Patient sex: M
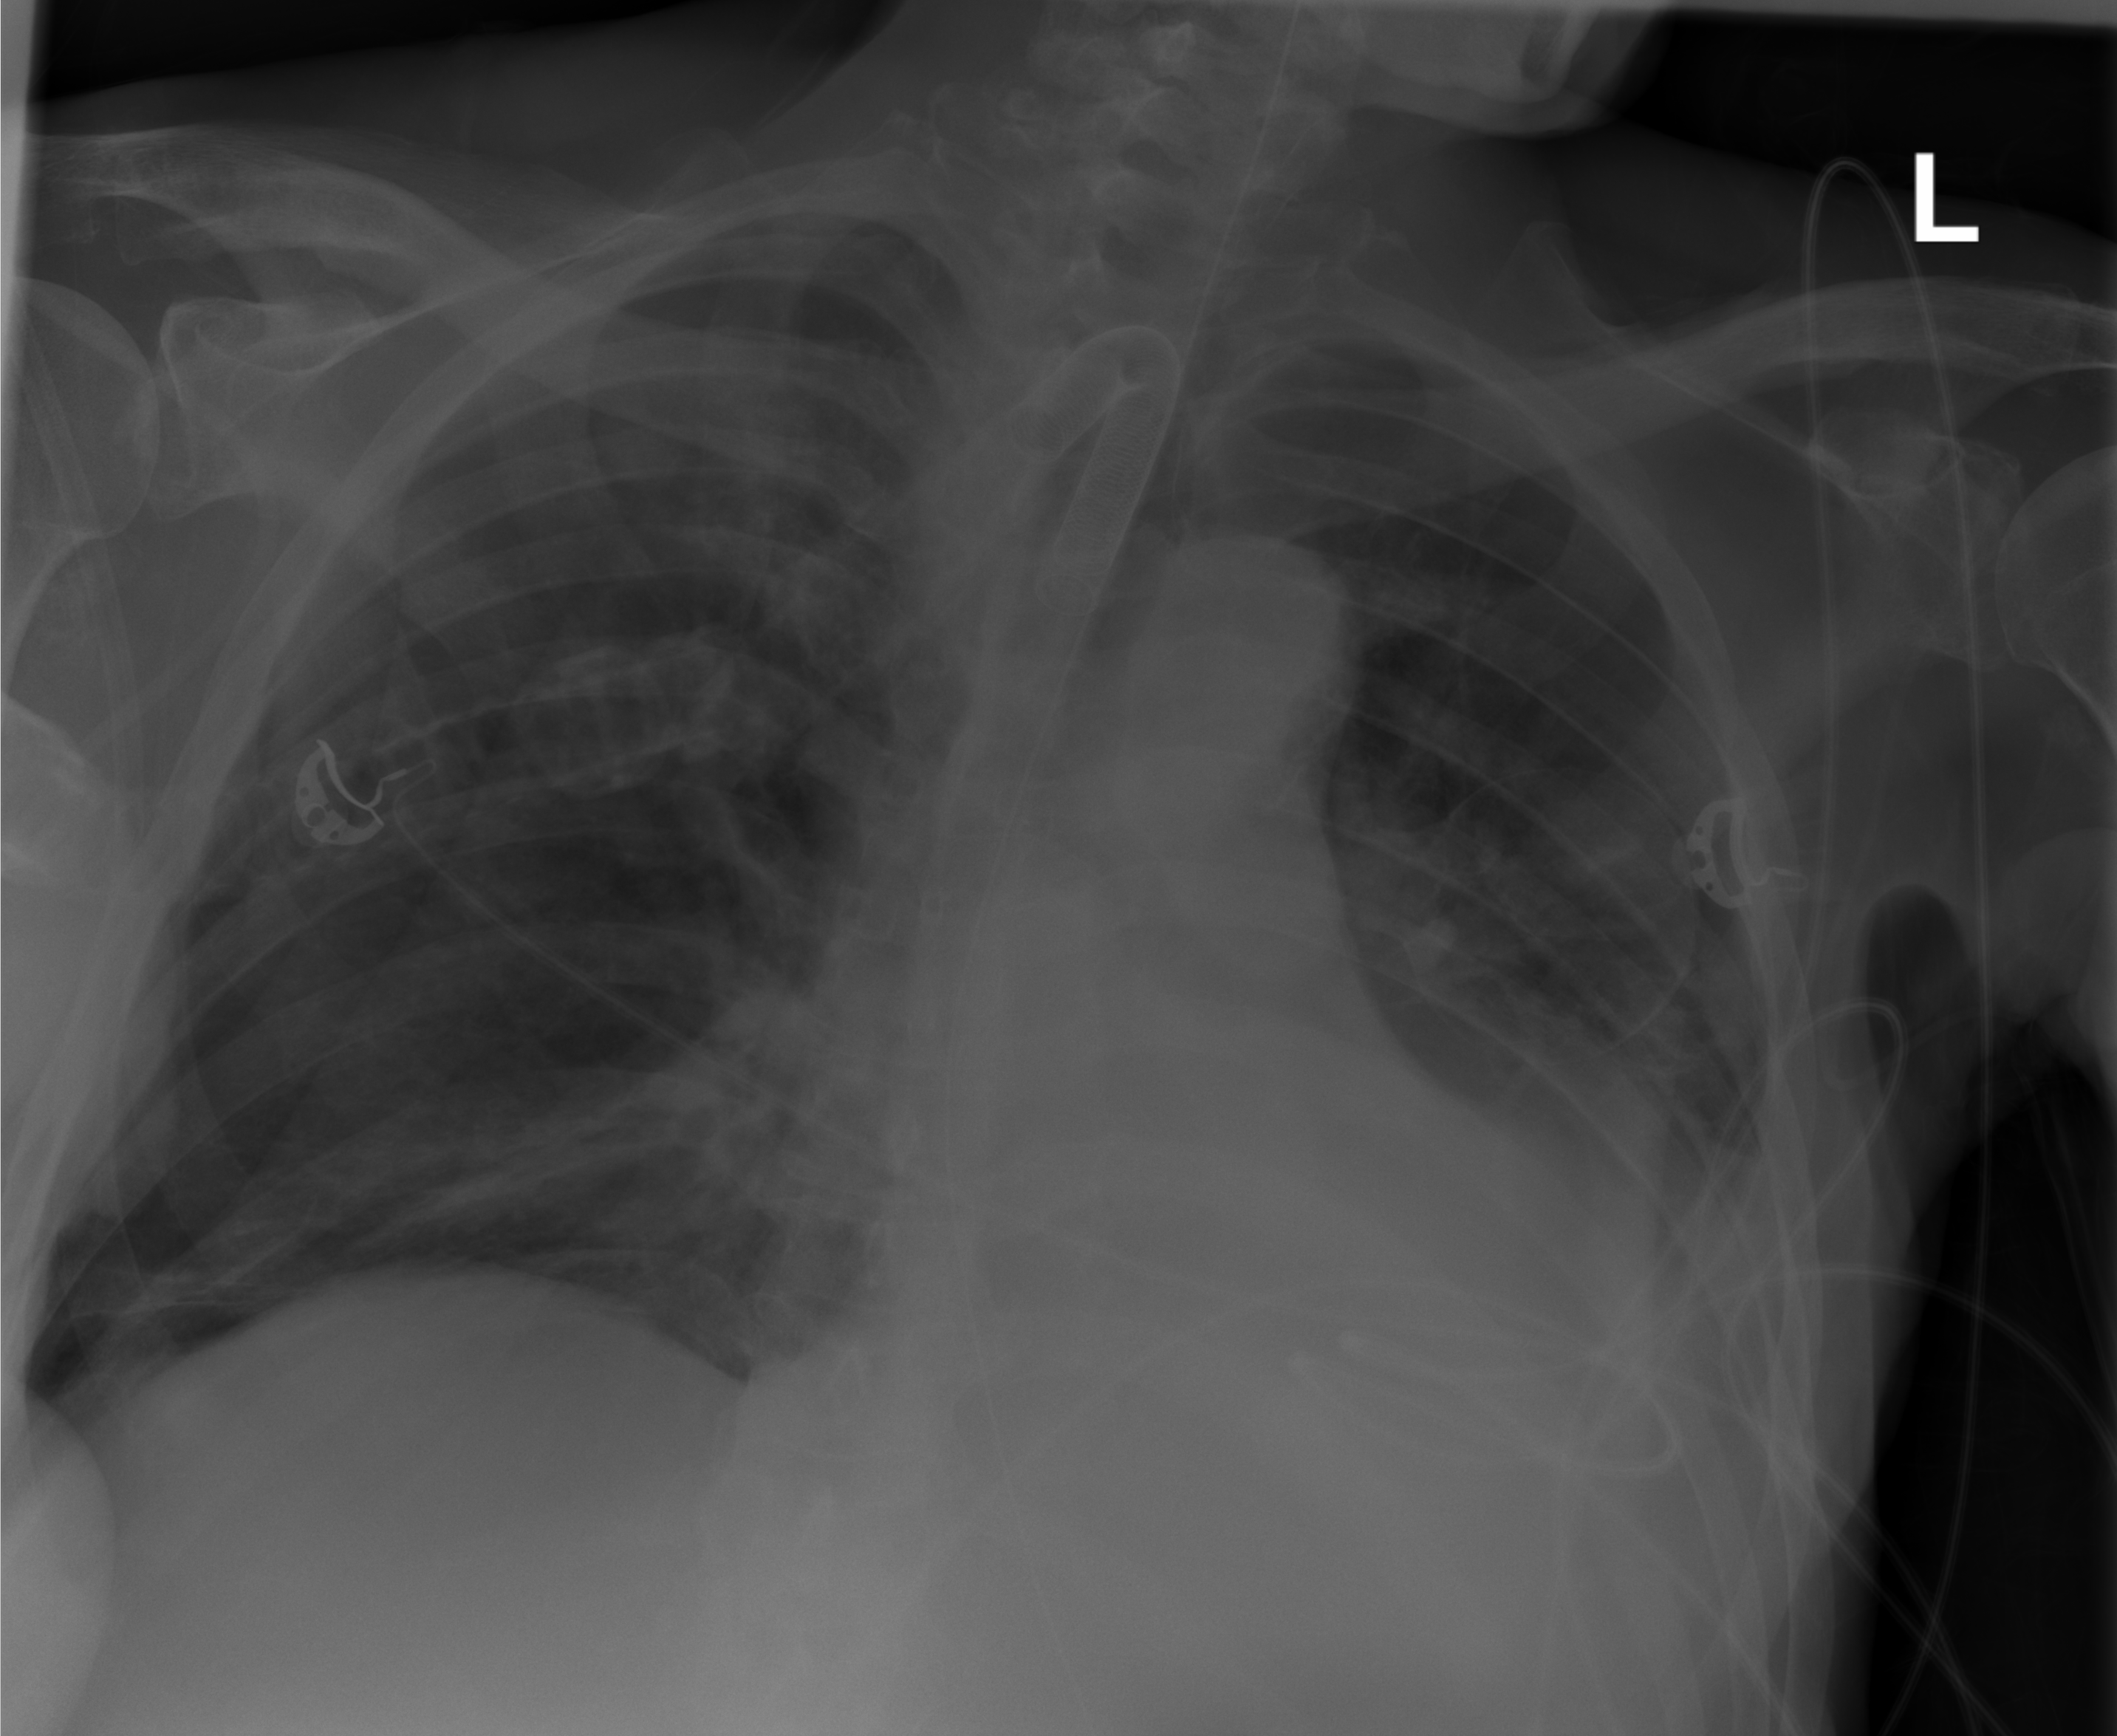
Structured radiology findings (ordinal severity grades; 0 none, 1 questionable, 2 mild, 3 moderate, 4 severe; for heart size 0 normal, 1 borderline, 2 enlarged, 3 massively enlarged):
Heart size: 2
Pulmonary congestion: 2
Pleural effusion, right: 1
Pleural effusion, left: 2
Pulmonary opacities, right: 0
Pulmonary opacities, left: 0
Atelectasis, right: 2
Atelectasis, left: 2